Question:
I am running:
- -
I have currently installed under C:\Program Files\Java:
- - - - -
I have done the following:
1. I have created the JAVA_HOME system variable (currently set as C:\Program Files\Java\jdk1.8.0_05) then added C:\Program Files\Java\jdk1.8.0_05in to the Path system variable and rebooted.
2. I have modified eclipse.ini to hardcode the jdk path, here is the first half of the .ini: -startup
plugins/org.eclipse.equinox.launcher_1.3.0.v20130327-1440.jar
--launcher.library
plugins/org.eclipse.equinox.launcher.win32.win32.x86_64_1.1.200.v20140116-2212
-vm
C:\Program Files\Java\jdk1.8.0_05in\javaw.exe
-product
org.eclipse.epp.package.jee.product
--launcher.defaultAction
openFile
....
3. I have added C:\Program Files\Java\jdk1.8.0_05 to the 'Installed JRE' list, made the appropriate selections in the 'Execution Environment' screen, and pointed all of my projects to follow the workspace settings:
Not sure if the following is related/helps with troubleshooting:
In a project I just imported, I originally had errors stating I needed a compiler of atleast 1.5. After performing the steps above, and setting the compiler (apparently unsuccessfully) to 1.7 they have turned into warnings, complaining about controllers being deprecated.
Please help me figure out why my Eclipse thinks it's stuck on a 1.4 JRE. I really hope I'm just missing something simple.
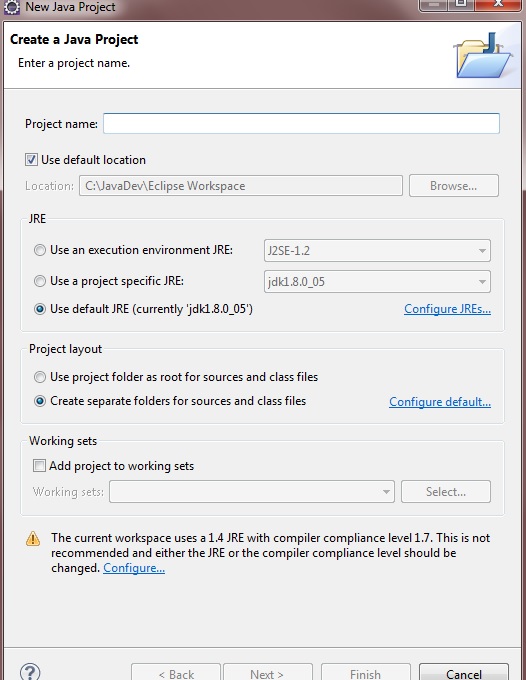
Answer: install updates for eclipse that understands java 8 from : <URL>
then
windows > preference > java > compiler > compiler complance level = 1.8